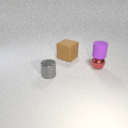
large brown rubber cube to the left of small red metal sphere